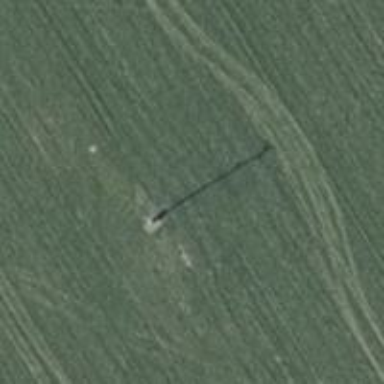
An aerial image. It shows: Power pole.